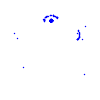
Particle: proton